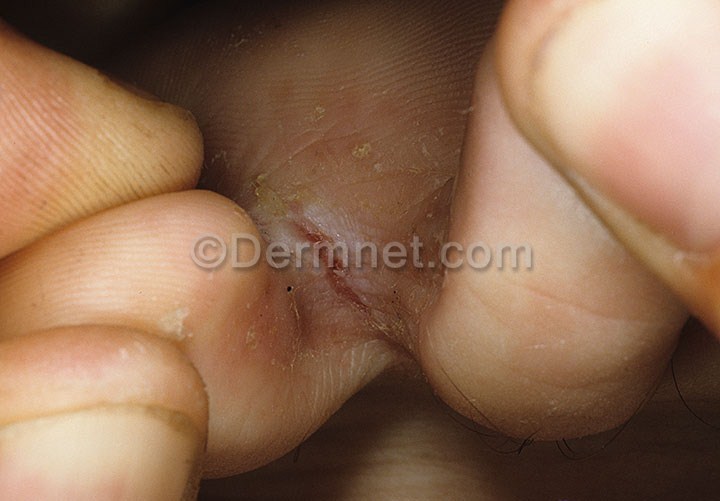
Disease: Tinea Ringworm Candidiasis and other Fungal Infections